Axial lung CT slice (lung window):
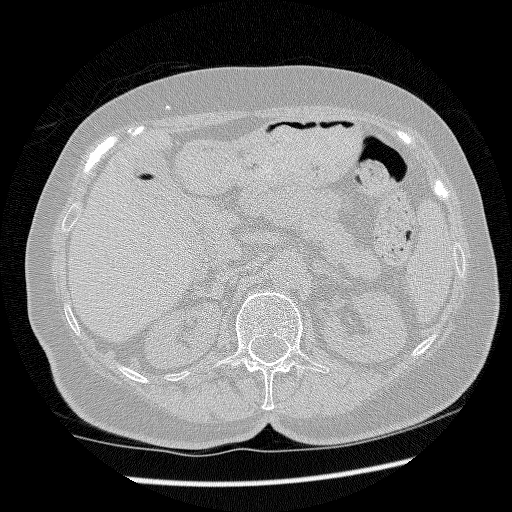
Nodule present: no